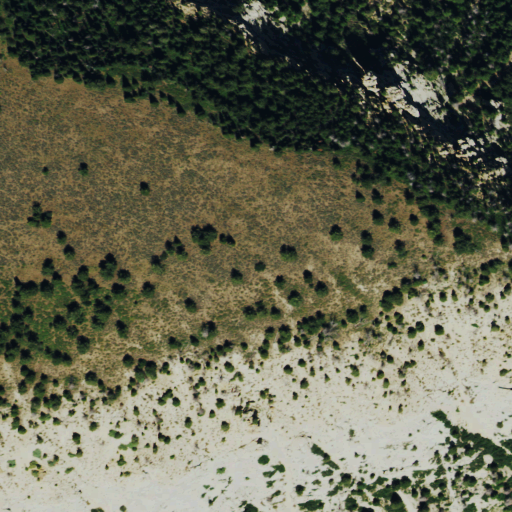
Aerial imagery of cliff(s) in Colorado named Bear Point containing shrub, evergreen forest, and barren land